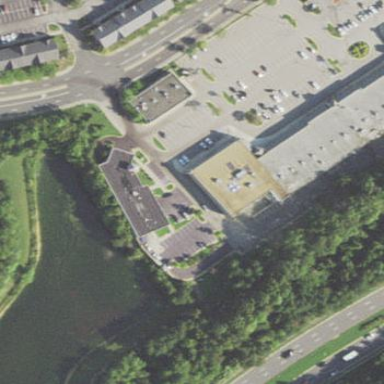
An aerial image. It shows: Commercial area.